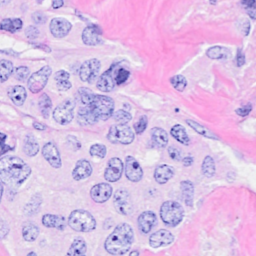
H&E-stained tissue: Breast